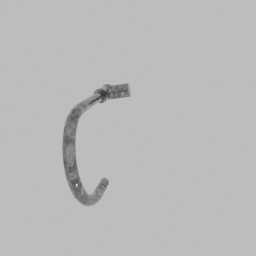
Label: appliances